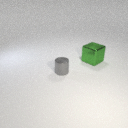
small gray metal cylinder to the left of large green metal cube